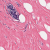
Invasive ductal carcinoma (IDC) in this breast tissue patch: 0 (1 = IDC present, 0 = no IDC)